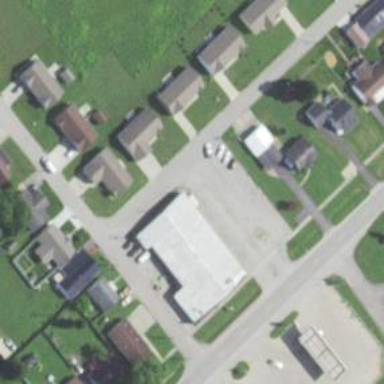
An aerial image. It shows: Building with bowling alley inside.